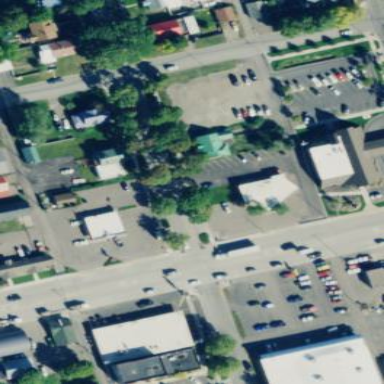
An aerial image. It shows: Retail area.